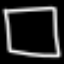
Label: square